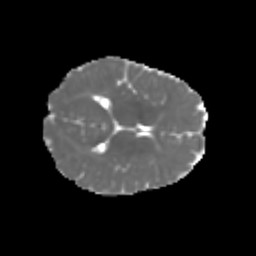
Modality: MD
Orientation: axial
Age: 7
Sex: male
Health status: healthy